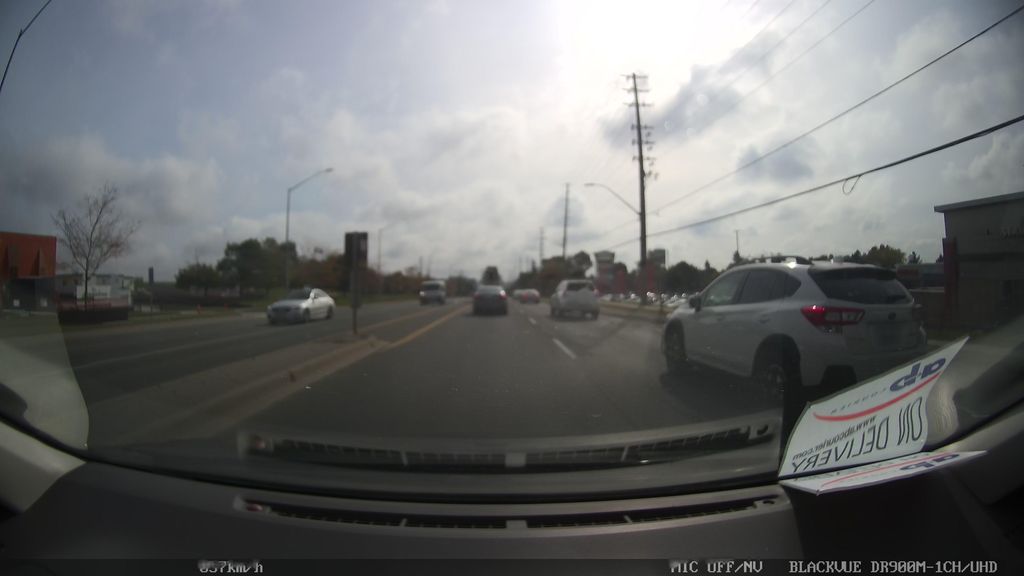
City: toronto